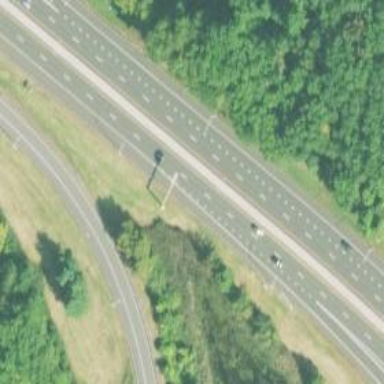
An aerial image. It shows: Motorway.